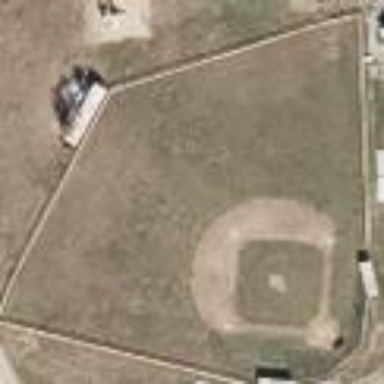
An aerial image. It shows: Grassland with fence surrounding it. It is baseball pitch.